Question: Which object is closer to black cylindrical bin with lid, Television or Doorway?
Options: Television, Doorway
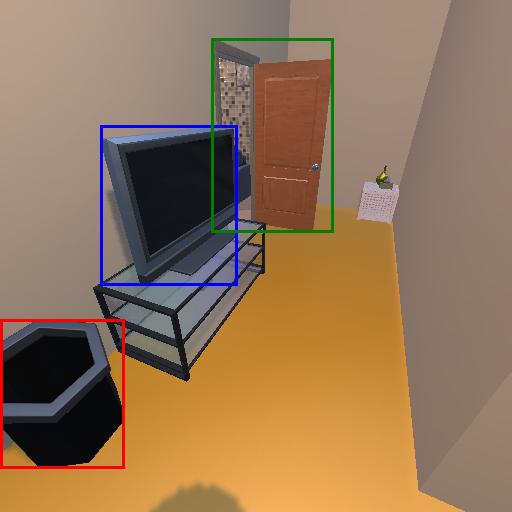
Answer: Television